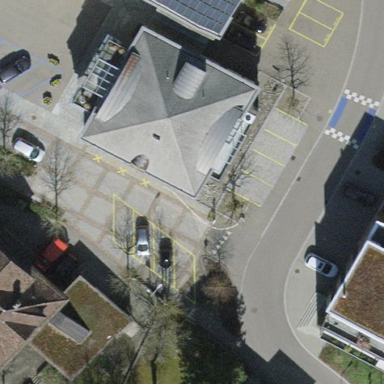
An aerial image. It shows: Office building with pyramidal roof shape.